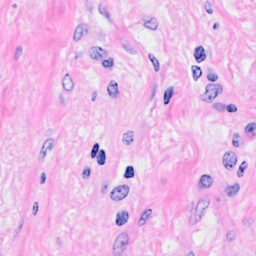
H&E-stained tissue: Breast